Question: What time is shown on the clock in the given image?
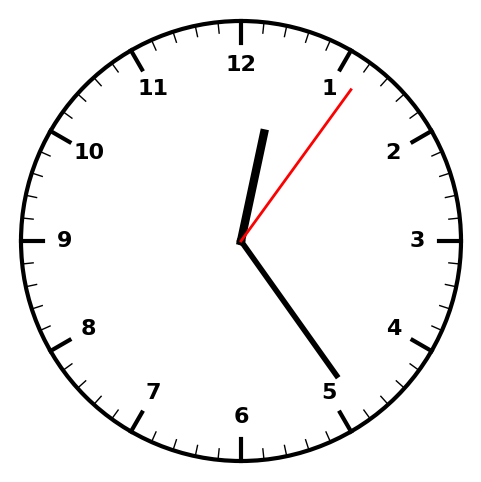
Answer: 12:24:06